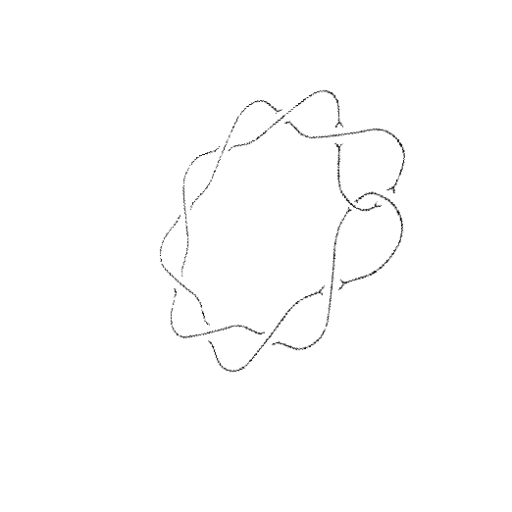
Crossing number: 10